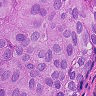
Metastatic tissue present: yes